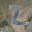
Label: 2